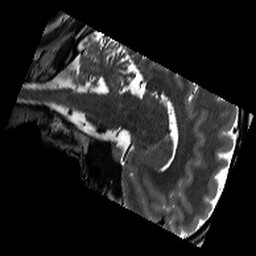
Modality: T2w
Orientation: sagittal